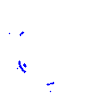
Particle: proton